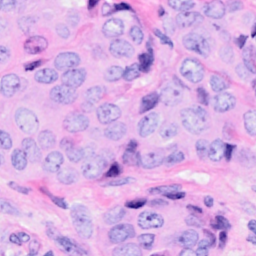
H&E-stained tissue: Breast